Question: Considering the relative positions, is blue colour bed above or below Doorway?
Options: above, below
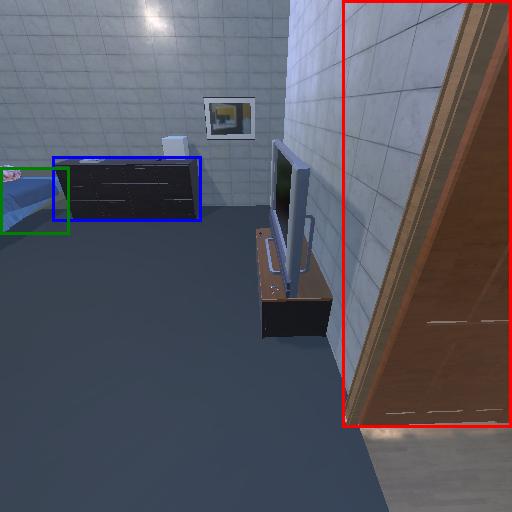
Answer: above